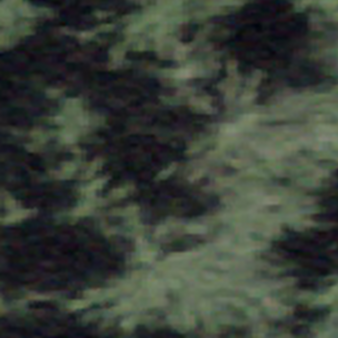
Label: other